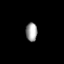
Tissue: prostate
Cell type: Epithelial cells
Senescence score: 0.7416
Nuclear area (px): 207
Mean DAPI intensity: 160.889